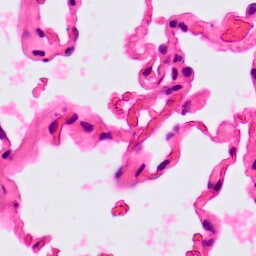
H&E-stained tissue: Lung